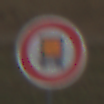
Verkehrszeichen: VerbotKennzeichnungspflichtigeKraftfahrzeugeGefaehrlicheGueter
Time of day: Midday
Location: Outdoor (RoadRail)
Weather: Clear
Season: Summer
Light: Natural